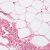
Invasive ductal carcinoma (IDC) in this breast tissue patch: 0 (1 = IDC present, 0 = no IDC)